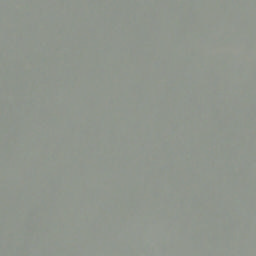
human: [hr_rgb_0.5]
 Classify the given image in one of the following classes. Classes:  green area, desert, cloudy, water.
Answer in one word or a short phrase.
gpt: cloudy